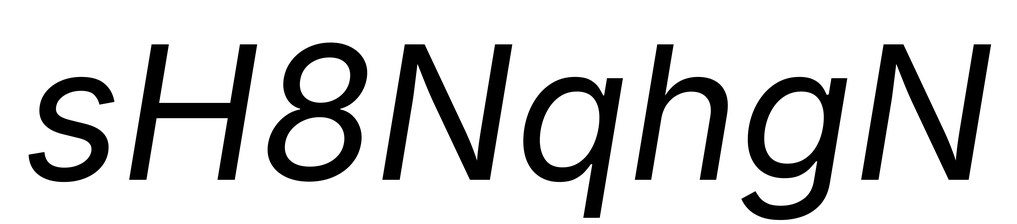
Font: Inter-Italic_Italic